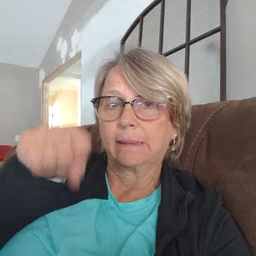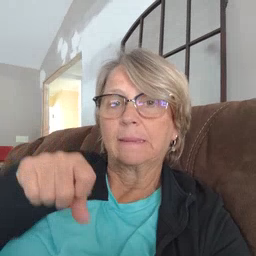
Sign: yes